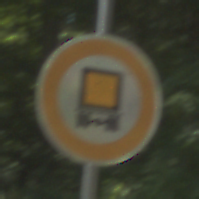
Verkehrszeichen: VerbotKennzeichnungspflichtigeKraftfahrzeugeGefaehrlicheGueter
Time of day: Midday
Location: Outdoor (RoadRail)
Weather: Clear
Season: NotSpecified
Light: Natural